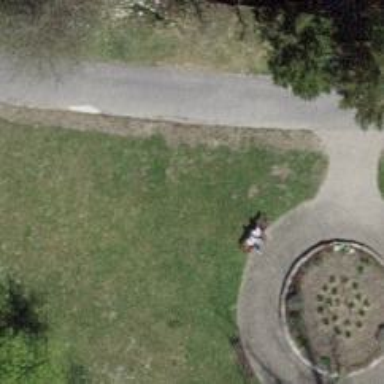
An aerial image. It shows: Red bench.